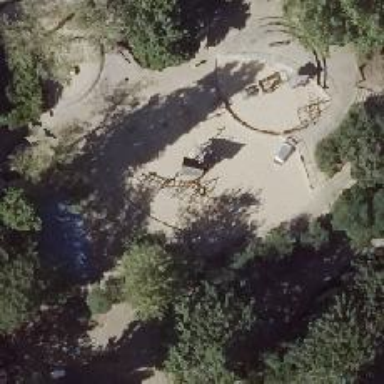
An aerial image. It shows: Playground with various play structures.